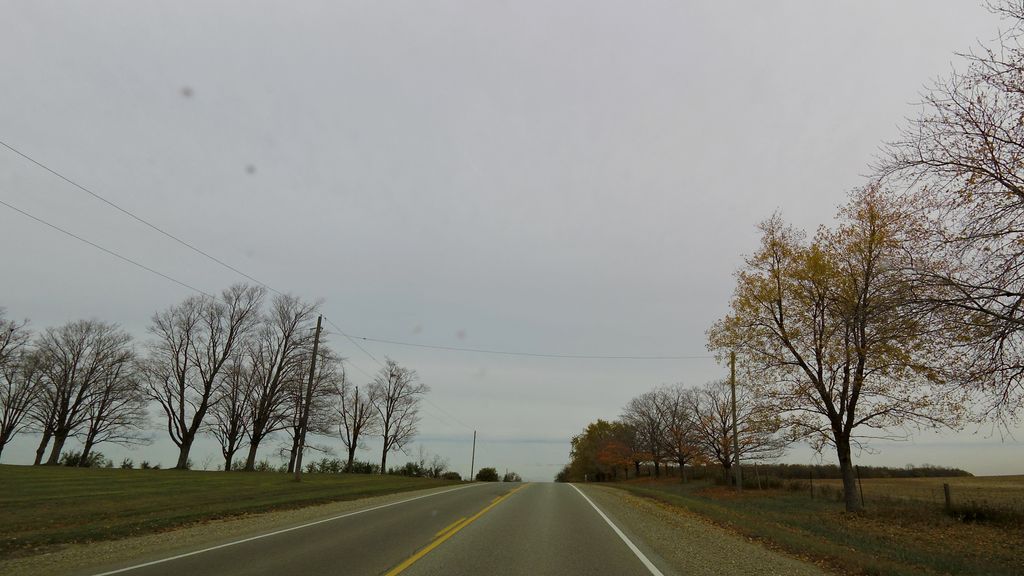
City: kitchener-waterloo